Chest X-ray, PA view. Patient: 40 years old, sex M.
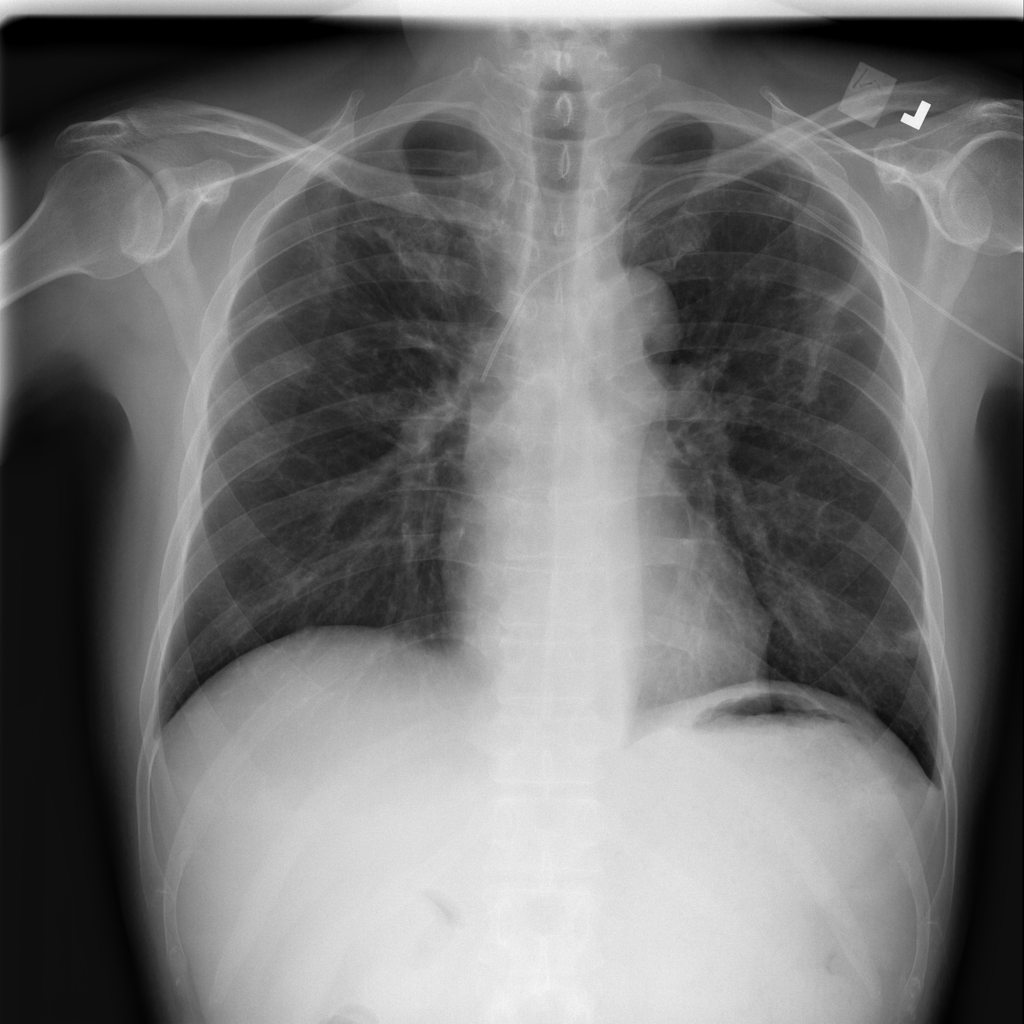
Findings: No Finding